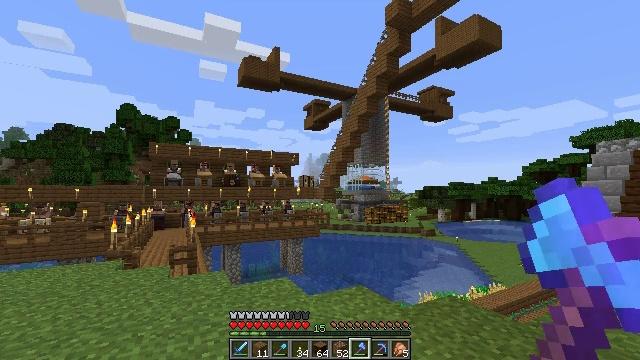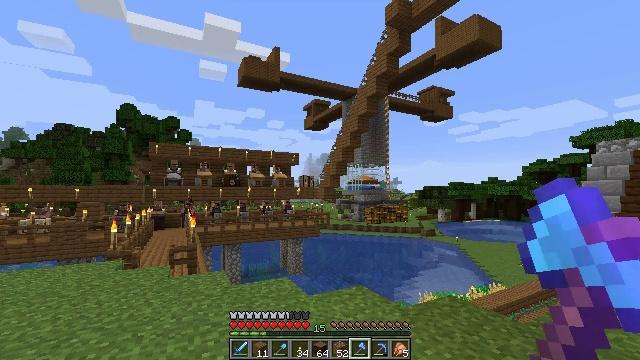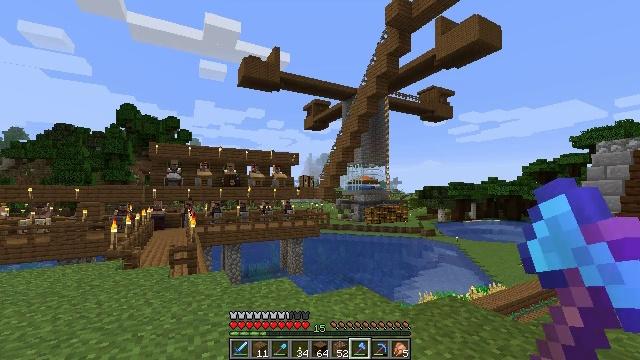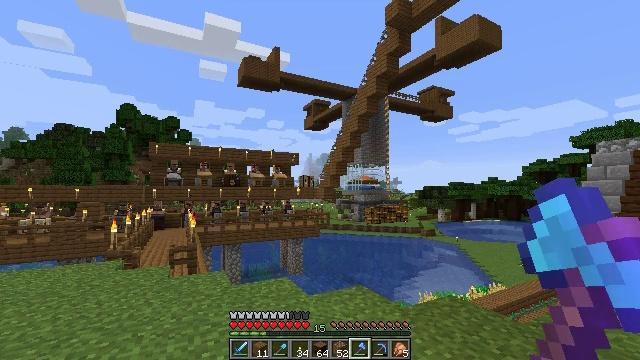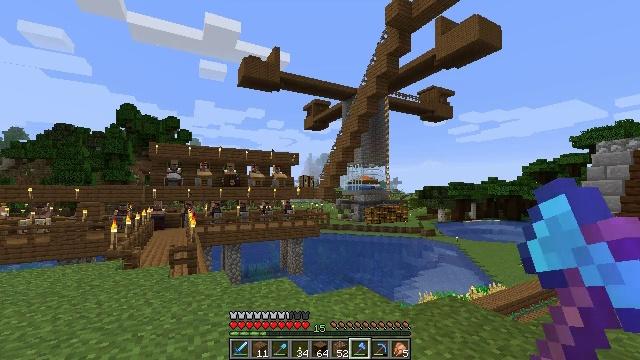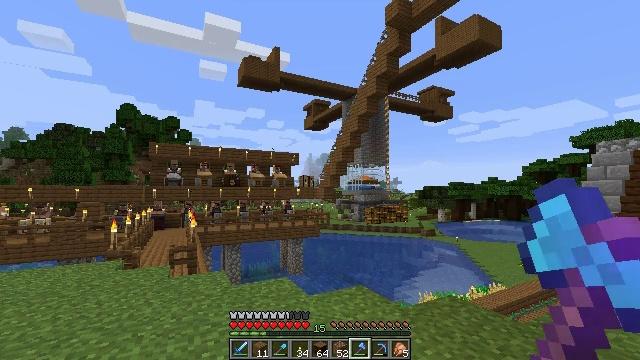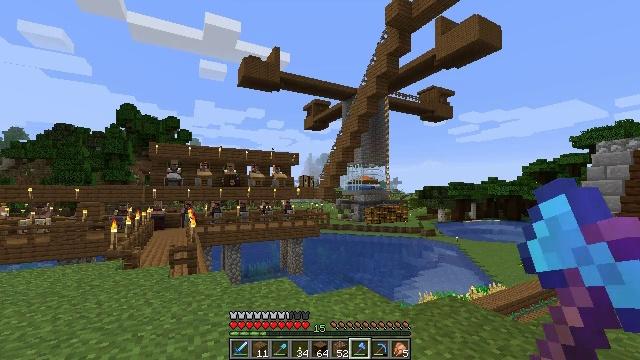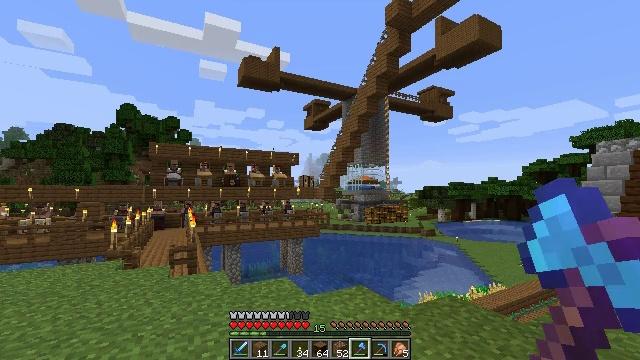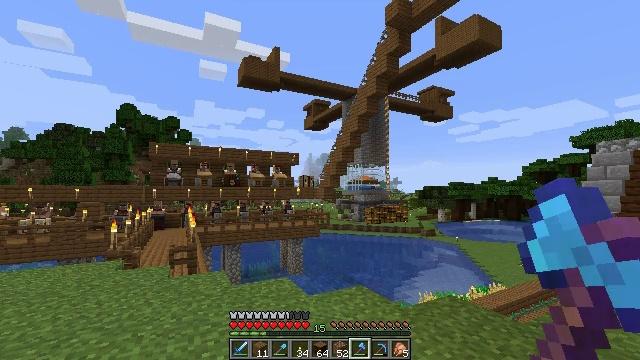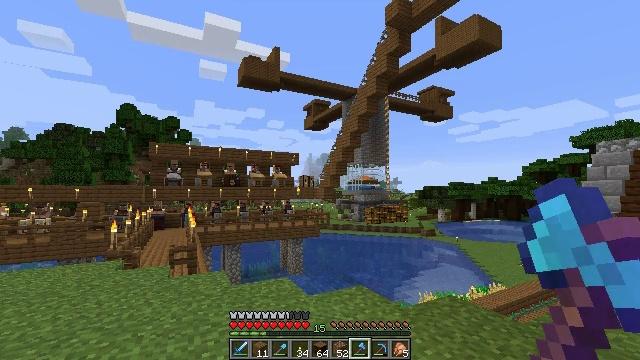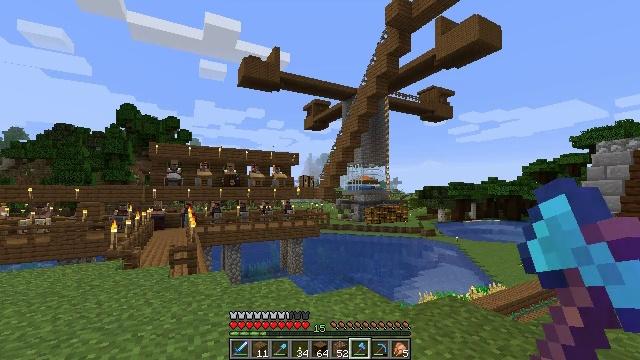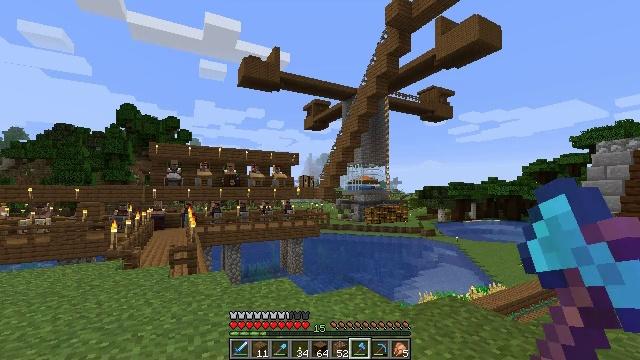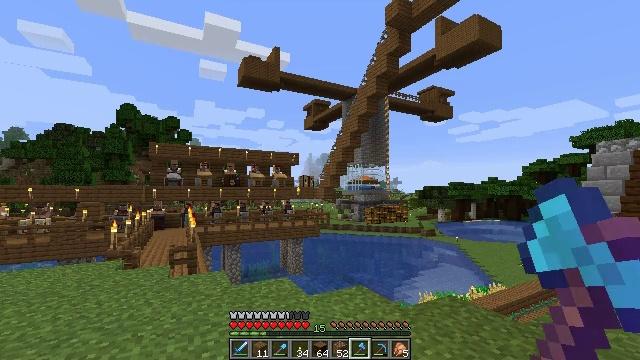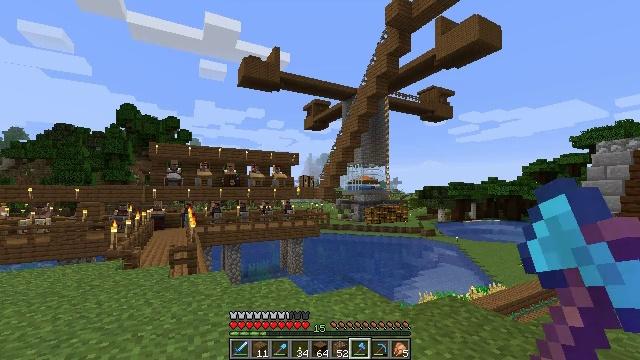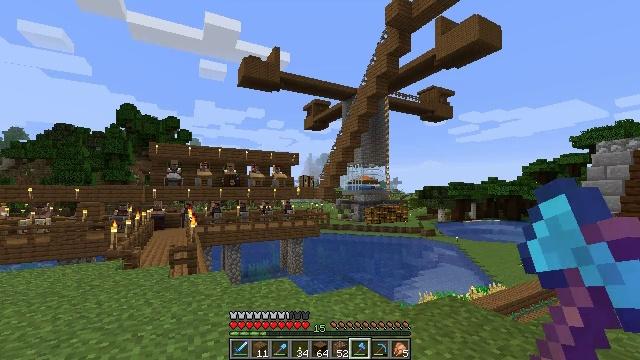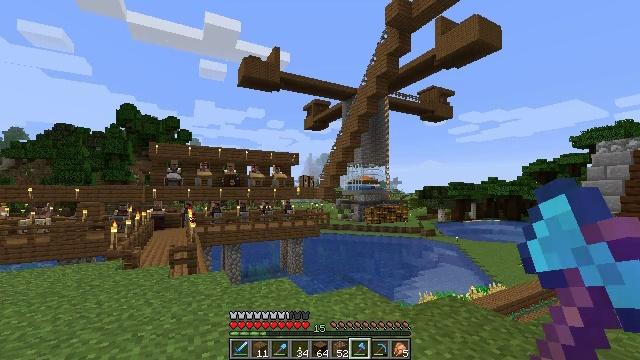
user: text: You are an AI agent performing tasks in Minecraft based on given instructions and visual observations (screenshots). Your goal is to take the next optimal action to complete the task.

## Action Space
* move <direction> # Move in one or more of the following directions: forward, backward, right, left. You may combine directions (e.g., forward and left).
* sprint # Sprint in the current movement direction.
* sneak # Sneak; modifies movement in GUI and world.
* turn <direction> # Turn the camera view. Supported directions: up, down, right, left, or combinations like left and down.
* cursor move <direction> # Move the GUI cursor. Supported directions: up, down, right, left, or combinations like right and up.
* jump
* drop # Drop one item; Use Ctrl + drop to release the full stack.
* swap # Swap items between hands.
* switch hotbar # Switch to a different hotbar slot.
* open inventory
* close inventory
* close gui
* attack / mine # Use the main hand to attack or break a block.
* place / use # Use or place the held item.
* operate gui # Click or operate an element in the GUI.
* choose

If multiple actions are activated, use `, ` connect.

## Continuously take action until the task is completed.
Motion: motion action
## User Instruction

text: Take spruce planks to craft a spruce pressure plate.
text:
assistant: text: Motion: no_op
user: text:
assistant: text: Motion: no_op
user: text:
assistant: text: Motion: no_op
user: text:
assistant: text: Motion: no_op
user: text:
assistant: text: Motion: no_op
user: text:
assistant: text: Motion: no_op
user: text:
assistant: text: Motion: no_op
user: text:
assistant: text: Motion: no_op
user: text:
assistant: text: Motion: no_op
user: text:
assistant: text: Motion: no_op
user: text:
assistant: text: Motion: no_op
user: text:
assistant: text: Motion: no_op
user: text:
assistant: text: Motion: no_op
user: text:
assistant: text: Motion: no_op
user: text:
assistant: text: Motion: no_op
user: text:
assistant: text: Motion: no_op
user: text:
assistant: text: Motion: no_op
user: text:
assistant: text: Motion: no_op
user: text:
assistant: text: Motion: no_op
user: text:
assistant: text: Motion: no_op
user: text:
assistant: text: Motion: no_op
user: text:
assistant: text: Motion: no_op
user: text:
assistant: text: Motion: no_op
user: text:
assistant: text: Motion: no_op
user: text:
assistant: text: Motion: no_op
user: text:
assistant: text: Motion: no_op
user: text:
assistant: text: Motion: no_op
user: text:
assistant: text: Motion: no_op
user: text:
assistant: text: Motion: no_op
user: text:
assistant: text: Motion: no_op